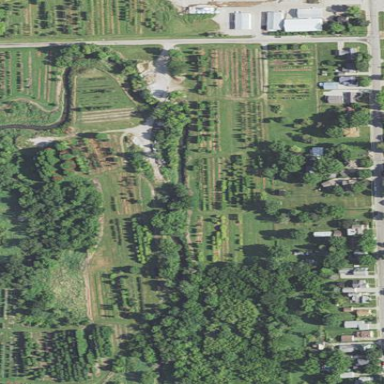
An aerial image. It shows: Plant nursery area.